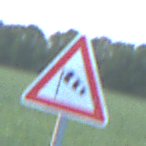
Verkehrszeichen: SeitenwindVonLinks
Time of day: SunriseSunset
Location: Outdoor (Nature)
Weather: PartlyCloudy
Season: NotSpecified
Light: Natural